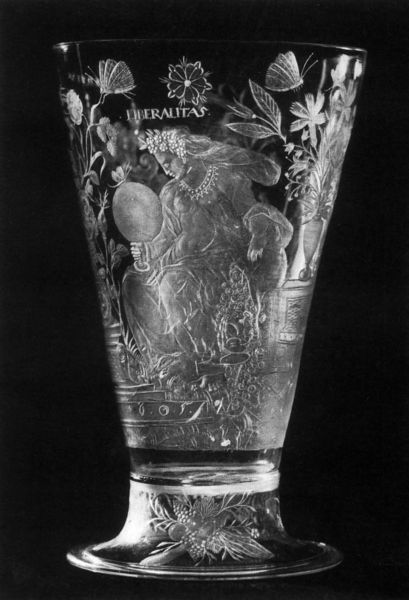
Titel: Pokal mit Allegorien der Nobilitas, Potestas und Liberalitas
Künstler: Caspar Lehmann
Institution: Prag, Kunstgewerbemuseum
Schlagwörter: fuß, blume, blumen, frau, glas, blüten, gras, spiegel, kelch, vase, schrift, becher, gefäß, allegorie, kranz, schmetterling, gravur, kristall, freiheit, pokal, schmetterlinge, falter, konisch, trunk, schliff, graviert, schnittglas, sdfd, asdfasdf, dfg, liberalitas, sdfsdf, sldlksdjflöaksjdf, sadfjlkasjdfölajsd, fasdflkjasölkdjfas, dfaösldkjfölskjdf, sdfölksdjfölksjdfs, fsdlfsdfasdhdfs, gfddfgghgfdsf, sdfäadksfölksajdfas, fsaödlkfjlsdjkfsad, m,djklds, ölckxjvöylxkjv, xdsfgköldfgds, fgdsfgdsfg, sdfsdfasdf, sadfsdf, sadfsdafas, sadfasdfa, sadfasdf, ddfg, dfgfdh, fghjgfh, adsfgdsfg, hjfdjdfg, asdfas